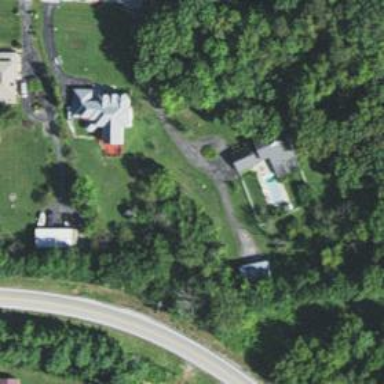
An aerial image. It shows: Driveway.